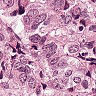
Metastatic tissue present: yes